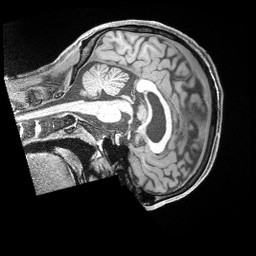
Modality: T1w
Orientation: sagittal
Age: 34
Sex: male
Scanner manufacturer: siemens
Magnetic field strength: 3 T
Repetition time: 2 s
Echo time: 0.00211 s